Field crop: maize
Growth stage: 2
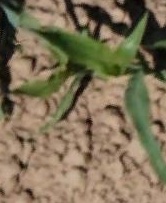
Species: maize